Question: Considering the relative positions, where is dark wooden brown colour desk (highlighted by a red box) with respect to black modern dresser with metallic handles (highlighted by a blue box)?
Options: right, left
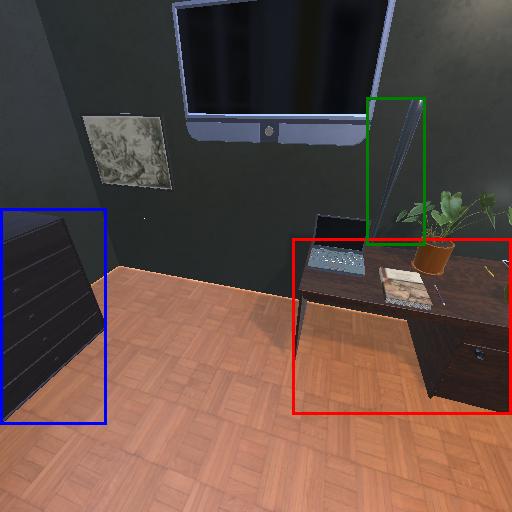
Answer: right